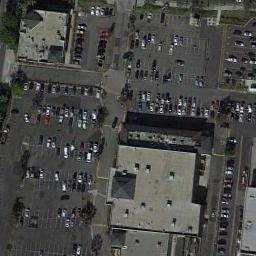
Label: parking_lot